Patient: sex M, age 67
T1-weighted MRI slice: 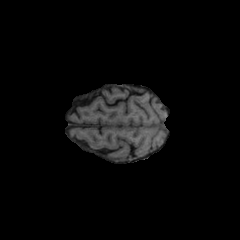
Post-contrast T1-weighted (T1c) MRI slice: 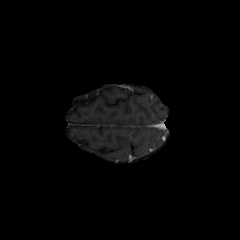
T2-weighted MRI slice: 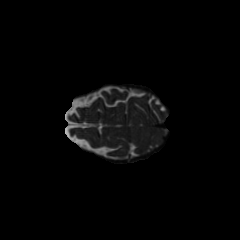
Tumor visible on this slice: no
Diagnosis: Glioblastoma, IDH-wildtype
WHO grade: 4